Field crop: tomato
Growth stage: 2
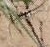
Species: cyperus